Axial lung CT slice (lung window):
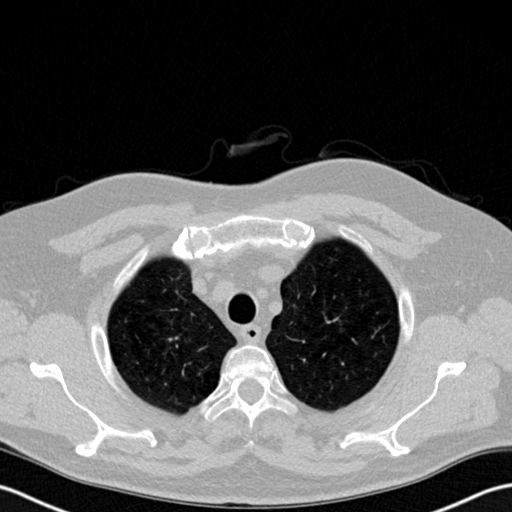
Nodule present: no